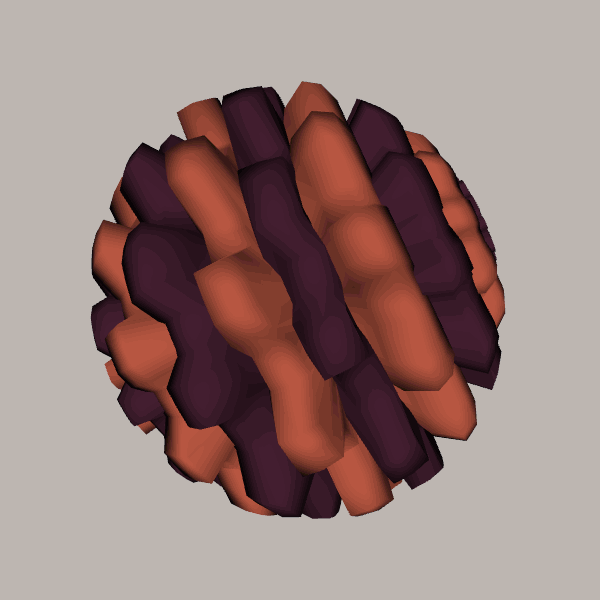
Background: light